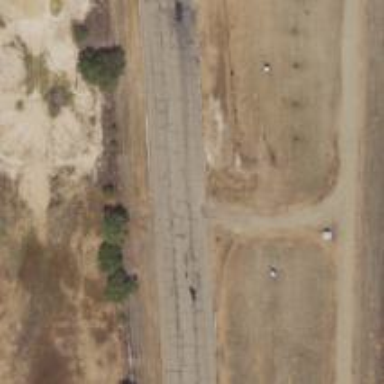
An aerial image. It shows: Raceway road.